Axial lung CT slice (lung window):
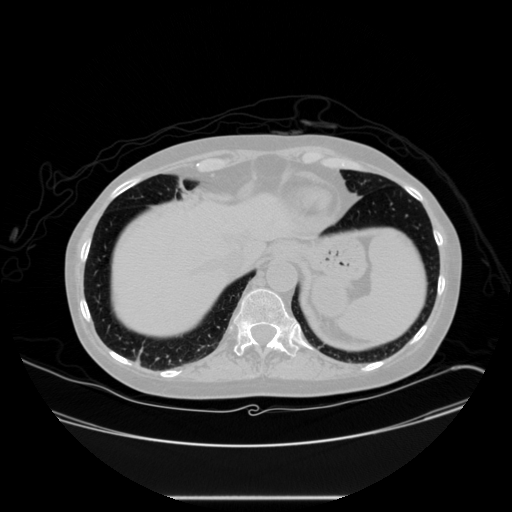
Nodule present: no